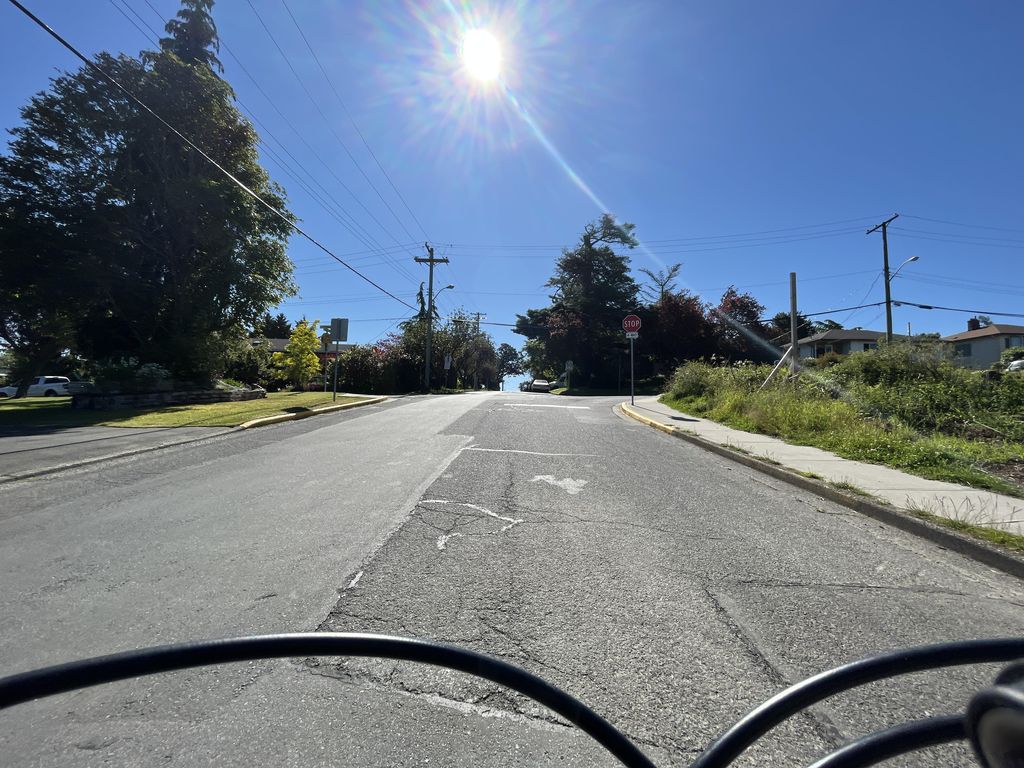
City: victoria